Here is the continuous-wavelet rendering of a rotor kit's vibration signal. Classify the rotor condition as one of: normal, misalignment, unbalance, looseness.
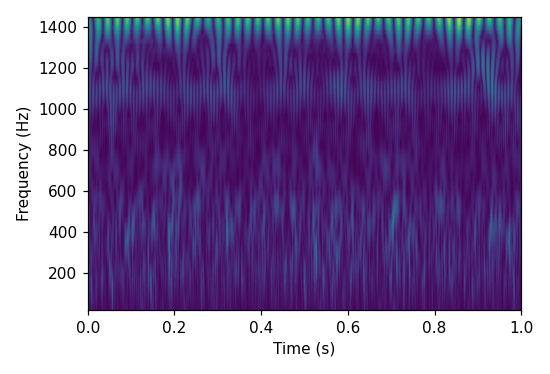
Answer: unbalance